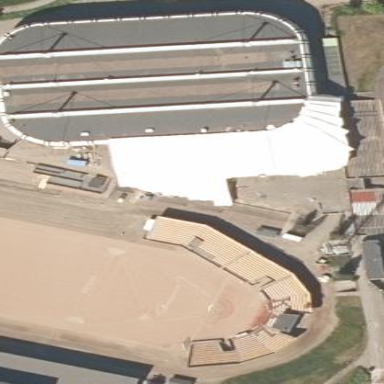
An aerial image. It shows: Bleachers on leisure land.